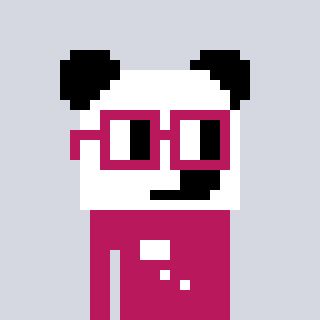
a pixel art character with square dark red glasses, a panda-shaped head and a darkpink-colored body on a cool background